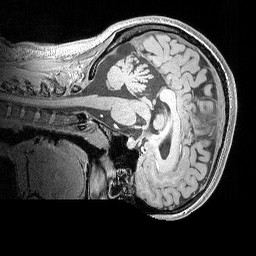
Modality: MP2RAGE
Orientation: sagittal
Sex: female
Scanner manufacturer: siemens
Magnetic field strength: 3 T
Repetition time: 5 s
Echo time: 0.00292 s